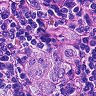
Metastatic tissue present: yes